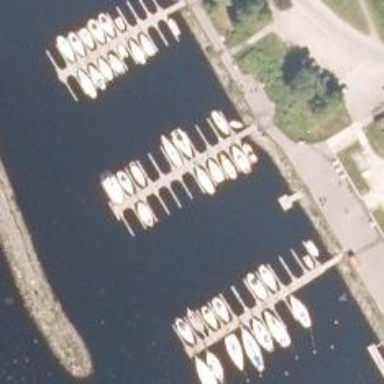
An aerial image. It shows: Marina on leisure land.